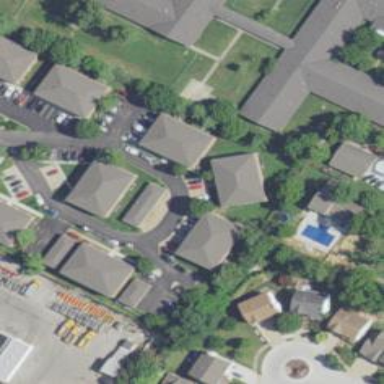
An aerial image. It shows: Residential road.